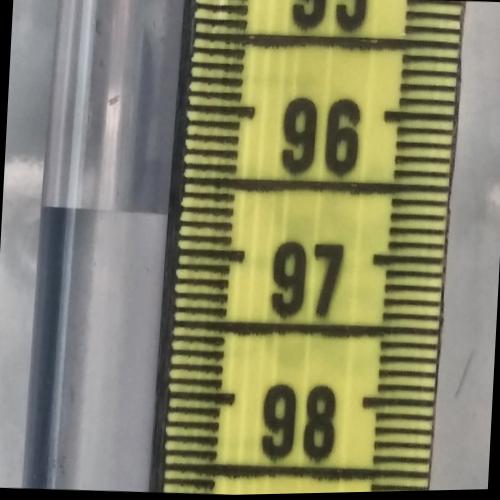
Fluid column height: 96.7 cm